Field crop: maize
Growth stage: 1
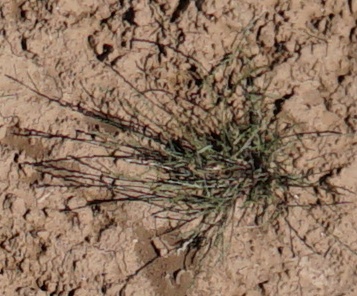
Species: lolium